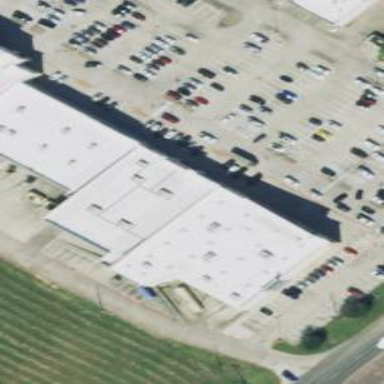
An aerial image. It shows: Building.